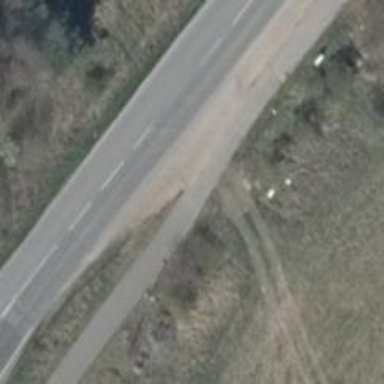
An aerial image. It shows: Asphalt cycleway.